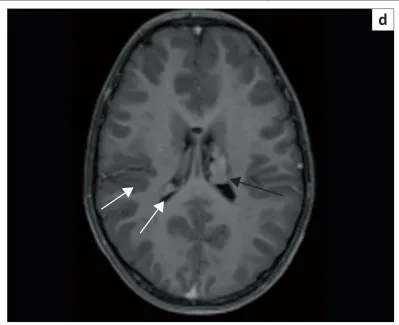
(d) Axial T1-weighted precontrast image. Iso-intense subependymal nodule (white arrow). Subependymal giant cell astrocytoma (black arrow).
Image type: radiology (mri)